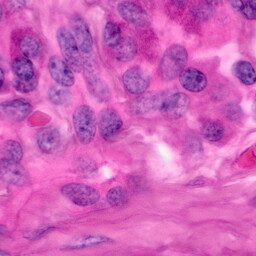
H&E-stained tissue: Pancreatic